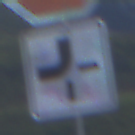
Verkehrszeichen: VerlaufVorfahrtsstrasse2
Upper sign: Stop
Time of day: SunriseSunset
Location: Outdoor (Nature)
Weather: PartlyCloudy
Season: NotSpecified
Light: Natural